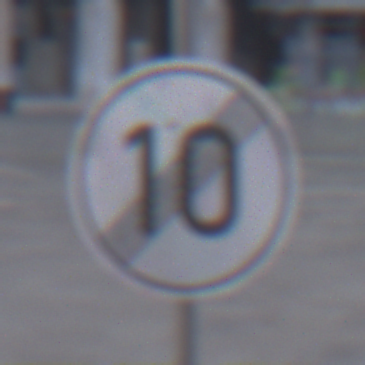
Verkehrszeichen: EndeGeschwindigkeit10
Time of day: SunriseSunset
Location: Outdoor (Urban)
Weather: PartlyCloudy
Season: NotSpecified
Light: Natural